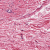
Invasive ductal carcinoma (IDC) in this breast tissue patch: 0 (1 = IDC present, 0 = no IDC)